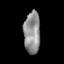
Tissue: skin
Cell type: Epithelial cells
Senescence score: 0.2271
Nuclear area (px): 677
Mean DAPI intensity: 144.551